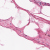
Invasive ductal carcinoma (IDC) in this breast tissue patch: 0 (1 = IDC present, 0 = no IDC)